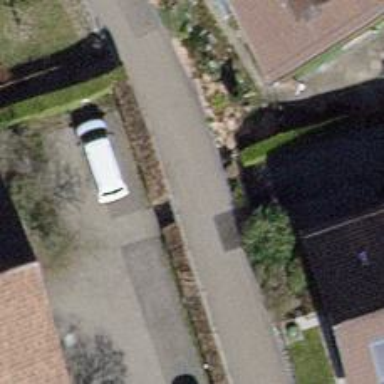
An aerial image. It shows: Alleyway designated as service road.